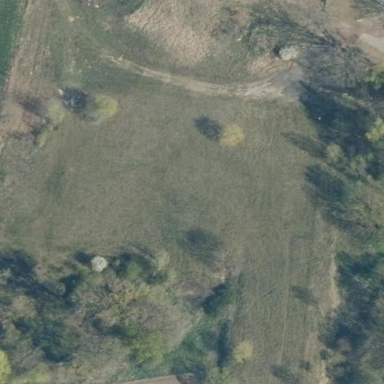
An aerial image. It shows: Open area covered with grass.